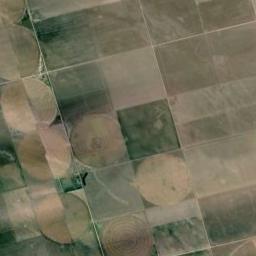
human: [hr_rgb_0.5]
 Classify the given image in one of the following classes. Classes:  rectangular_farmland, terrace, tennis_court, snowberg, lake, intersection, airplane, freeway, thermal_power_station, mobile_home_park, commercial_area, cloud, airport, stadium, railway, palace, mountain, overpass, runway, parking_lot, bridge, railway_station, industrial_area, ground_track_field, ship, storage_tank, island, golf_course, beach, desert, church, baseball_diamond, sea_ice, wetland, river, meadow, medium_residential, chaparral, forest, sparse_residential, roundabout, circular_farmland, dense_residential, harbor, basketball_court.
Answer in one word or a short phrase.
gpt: circular_farmland